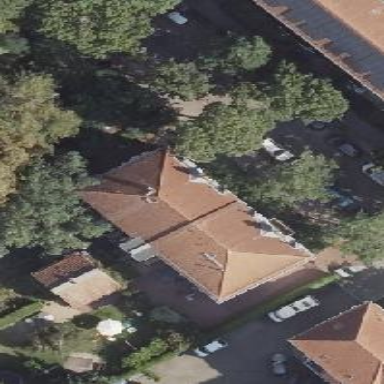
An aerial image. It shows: Apartments building with side-hipped roof shape.